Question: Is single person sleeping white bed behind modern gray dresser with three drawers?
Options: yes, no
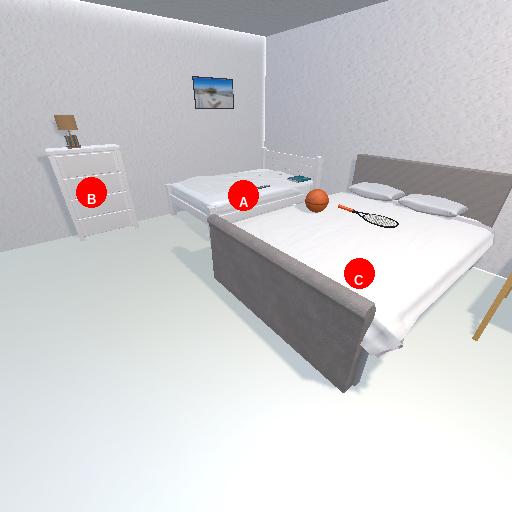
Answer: yes